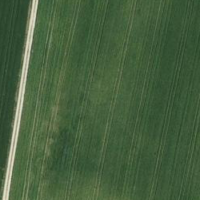
EUNIS habitat code: 52
Species observed at this site:
Plantago media